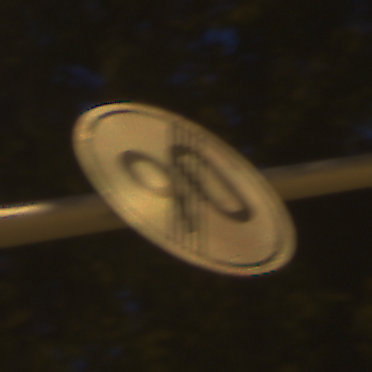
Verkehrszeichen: EndeGeschwindigkeit90
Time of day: Night
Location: Outdoor (Urban)
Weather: Clear
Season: NotSpecified
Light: Artificial